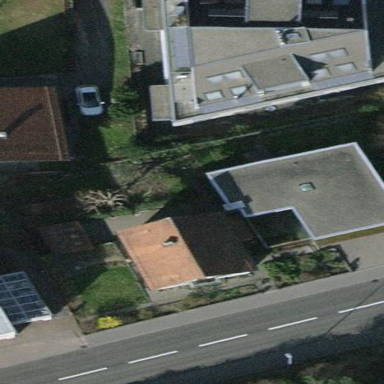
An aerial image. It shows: Detached building.